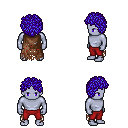
a pixel art fantasy rpg character, male body template, dark elf, purple skin, brown tattered cape, red pants, blue curly afro hairstyle, four views (front, back, left, right), 2x2 character sprite sheet, small pixel art, hard edges, no anti-aliasing